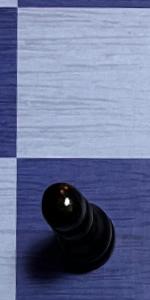
Label: Pawn_Black